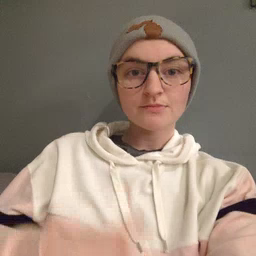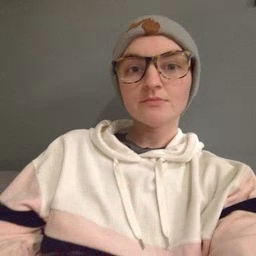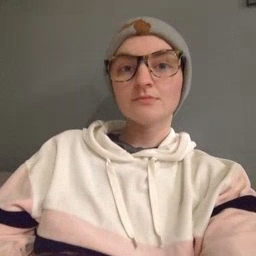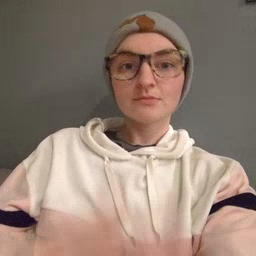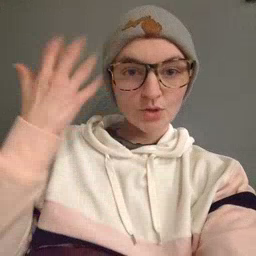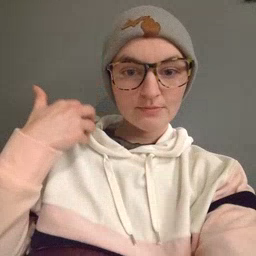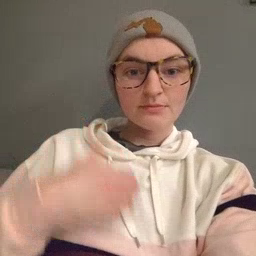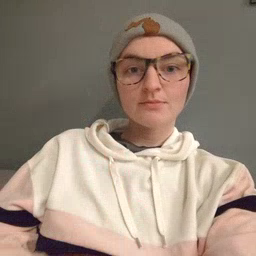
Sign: lion